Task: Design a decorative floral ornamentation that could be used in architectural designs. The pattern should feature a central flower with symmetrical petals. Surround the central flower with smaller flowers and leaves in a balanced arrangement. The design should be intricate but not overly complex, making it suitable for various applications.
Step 36:
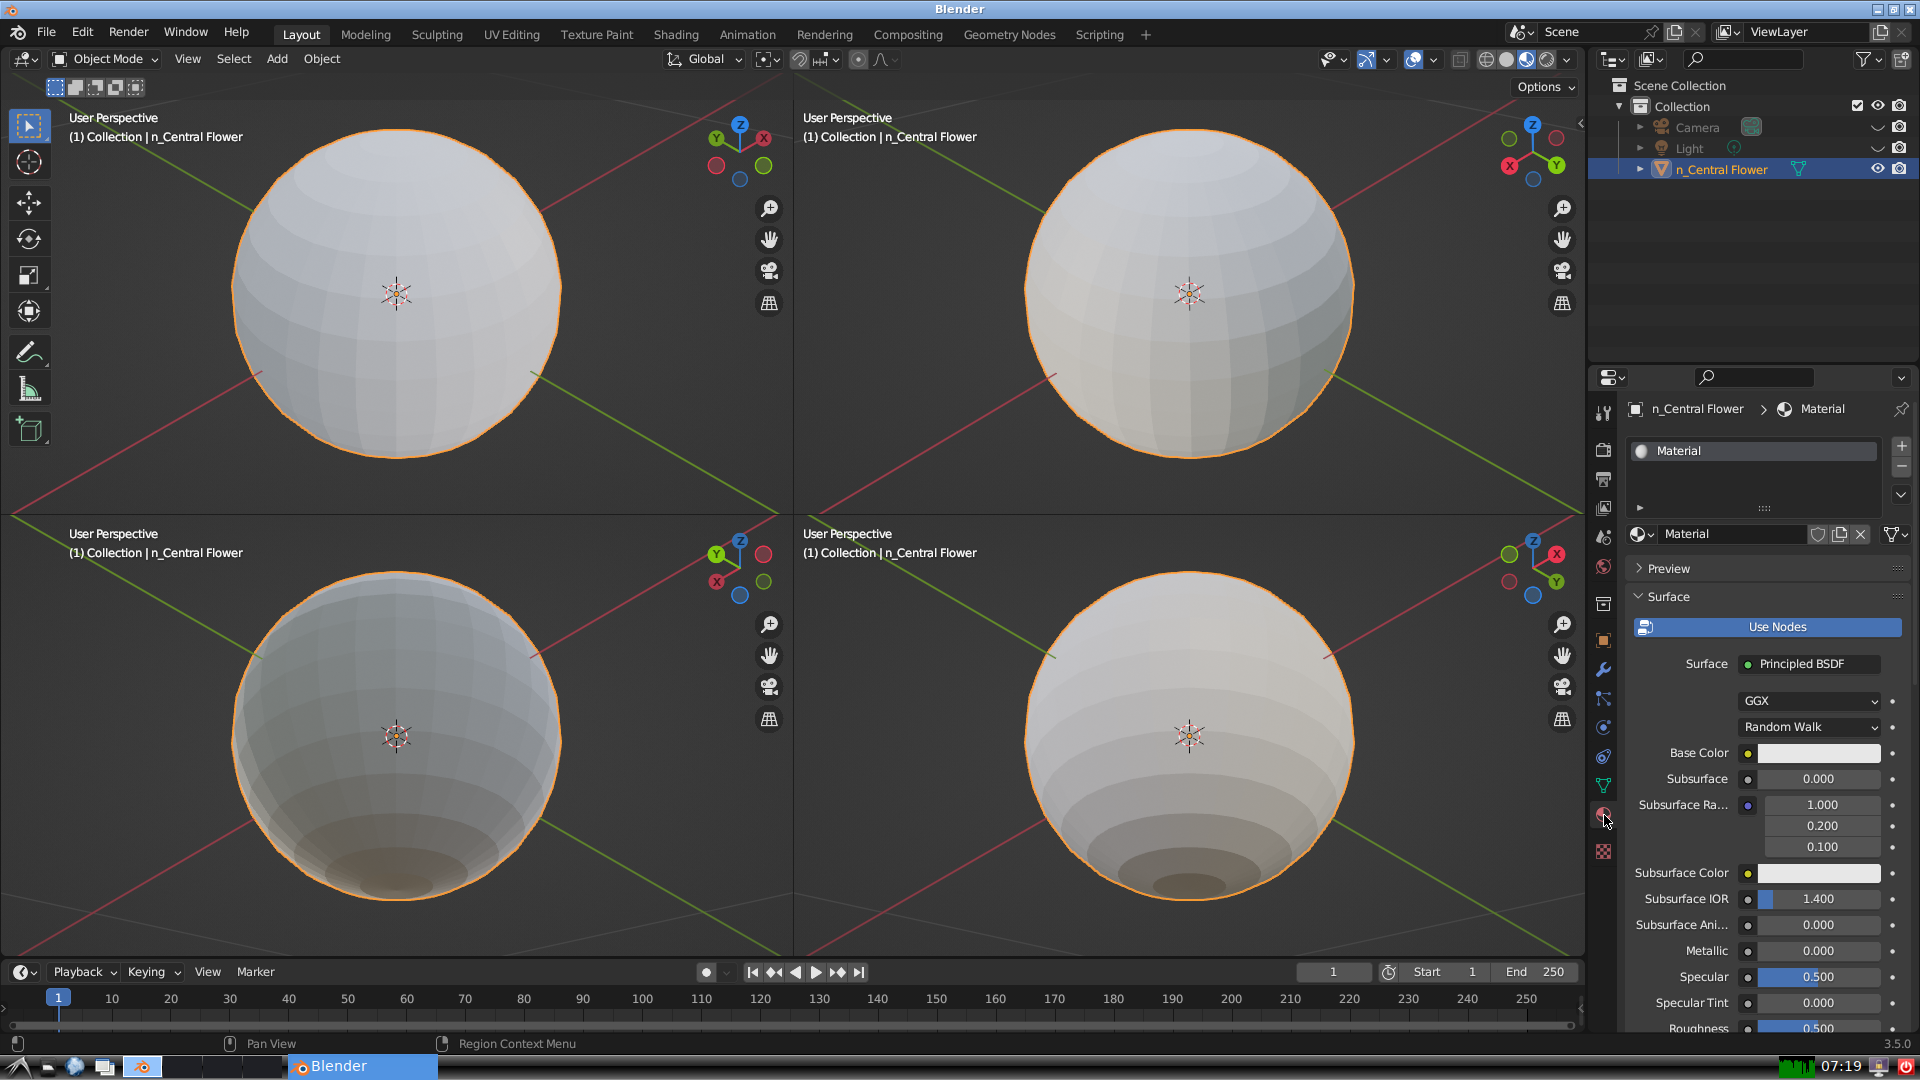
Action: click: no